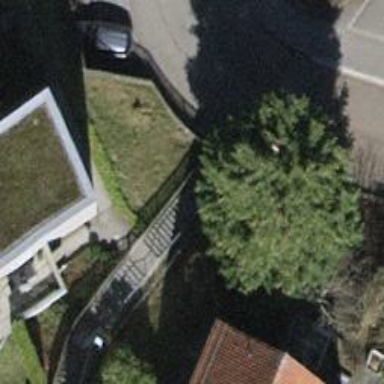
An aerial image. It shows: Steps with asphalt surface.